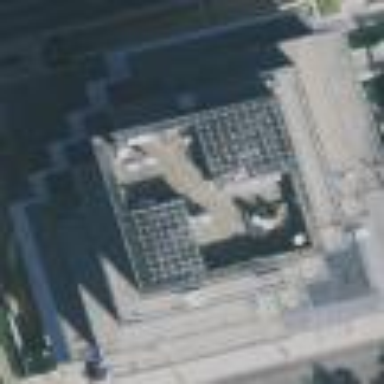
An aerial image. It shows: Commercial building.